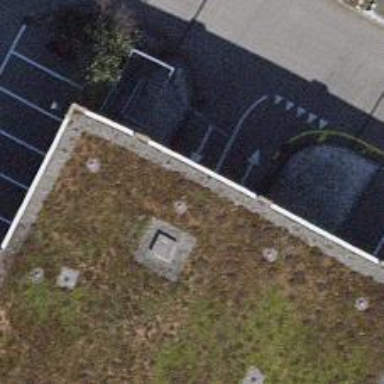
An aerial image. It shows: Parking entrance.